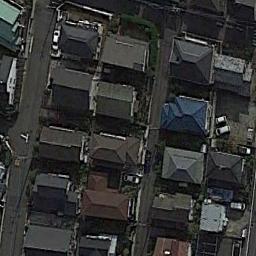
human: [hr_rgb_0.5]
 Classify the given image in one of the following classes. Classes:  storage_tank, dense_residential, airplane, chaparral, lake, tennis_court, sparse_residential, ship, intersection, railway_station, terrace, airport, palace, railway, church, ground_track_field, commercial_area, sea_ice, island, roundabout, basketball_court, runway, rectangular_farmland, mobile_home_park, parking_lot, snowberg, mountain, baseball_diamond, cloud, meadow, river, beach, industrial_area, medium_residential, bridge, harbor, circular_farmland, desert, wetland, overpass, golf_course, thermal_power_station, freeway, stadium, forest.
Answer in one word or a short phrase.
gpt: dense_residential